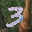
Label: 3